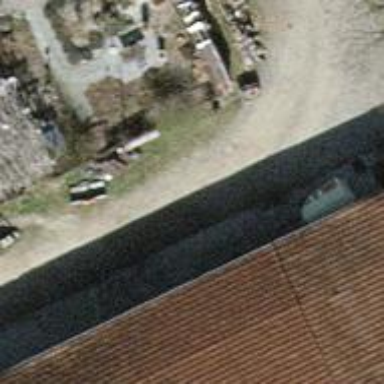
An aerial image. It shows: Gravel driveway for service vehicles.